Question: I am having my app icon be displayed as a black square instead of the intended image.

I have placed all of my AppIcons into the folder, Im wondering what could be causing this.
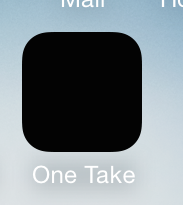
Answer: Your image needs to be an opaque PNG. No transparency or anything, as well as being the correct size.
If it already is that, try opening it in Preview and re-saving it as a PNG. That way OS X 'generated' it and it should be compatible. If that helps fix the issue, then your image editing program is saving in the wrong format...see info below.
Apple has this to say on generating PNGs:
> For all images and icons, the PNG format is recommended. You should avoid using interlaced PNGs.The standard bit depth for icons and images is 24 bits--that is, 8 bits each for red, green, and blue--plus an 8-bit alpha channel.